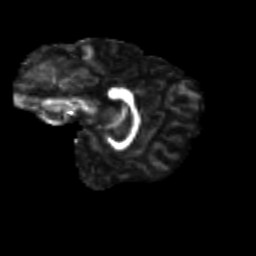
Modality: FA
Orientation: sagittal
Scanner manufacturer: siemens
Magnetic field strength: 3 T
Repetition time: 9.2 s
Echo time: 0.084 s